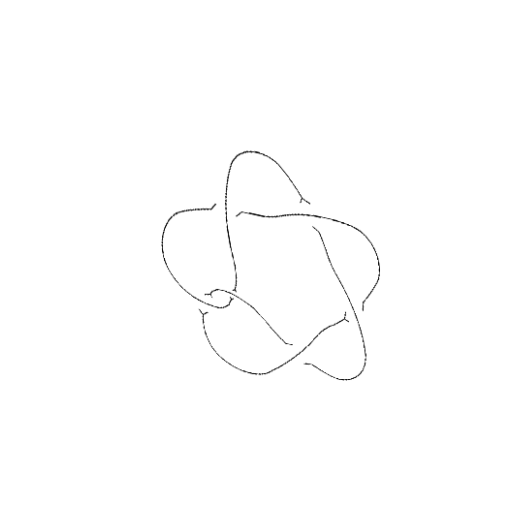
Crossing number: 6